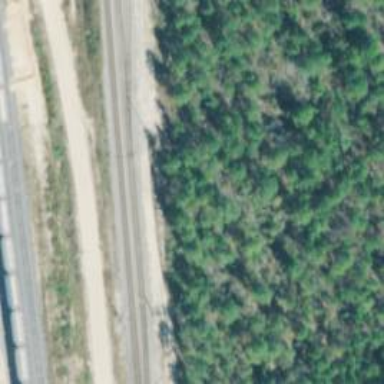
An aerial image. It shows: Railway siding with rails.